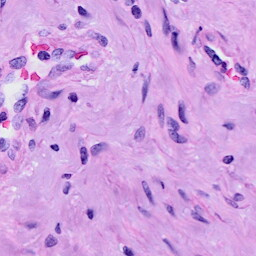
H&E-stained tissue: Cervix